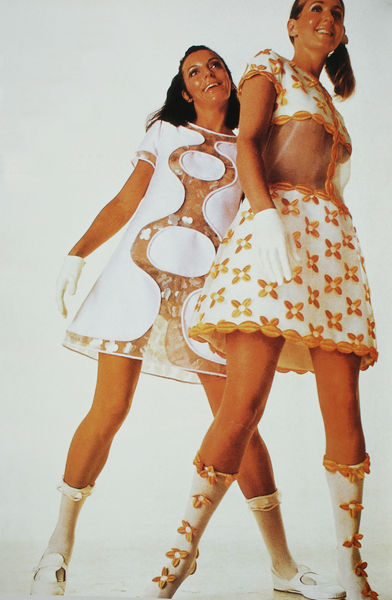
Titel: Kleider von André Courréges
Künstler: Guégan
Standort: viele Standorte
Institution: Seriendruck
Schlagwörter: haut, nackt, weiß, frauen, gelb, mädchen, blume, blumen, frau, handschuh, handschuhe, hell, kleid, kleider, orange, mode, muster, ornament, tanz, kleidung, haare, kostüm, stehend, beine, lächeln, ornage, zwei, röcke, schuhe, werbung, zopf, glanz, socken, plastik, model, transparent, foto, fotografie, lachen, strümpfe, stiefel, photo, diagonal, durchsichtig, pferdeschwanz, fashion, modedesign, kunststoff, models, sixties, retro, minikleider, kniefrei, babydoll, diu, glanzh, handschue, klarsichthülle, kleder, orange weiss, plastikkleider, siebzieger, style